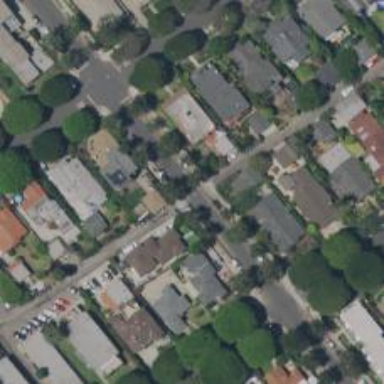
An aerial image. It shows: Residential alley used as service road.